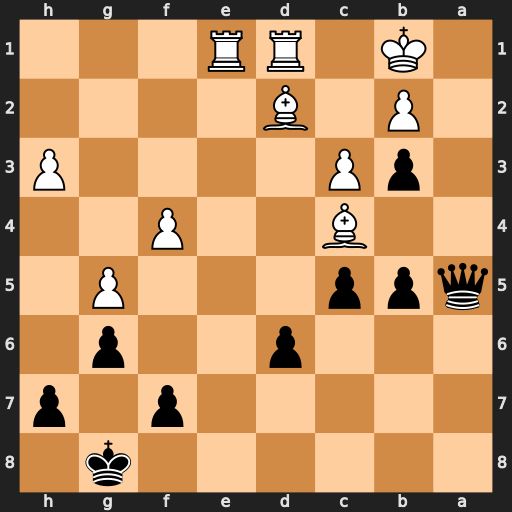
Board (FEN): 6k1/5p1p/3p2p1/qpp3P1/2B2P2/1pP4P/1P1B4/1K1RR3
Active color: b
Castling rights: -
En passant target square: -
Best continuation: Qa2+ Kc1 Qa1#